Field crop: tomato
Growth stage: 1
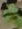
Species: solanum